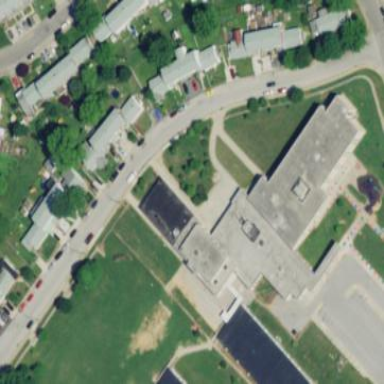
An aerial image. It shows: School building that also serves as community center.